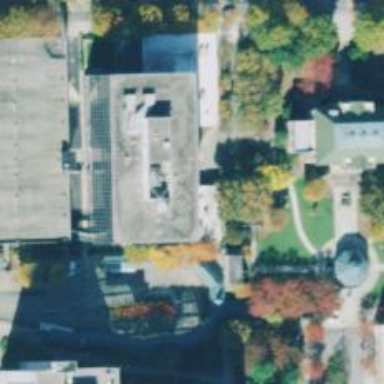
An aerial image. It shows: University.